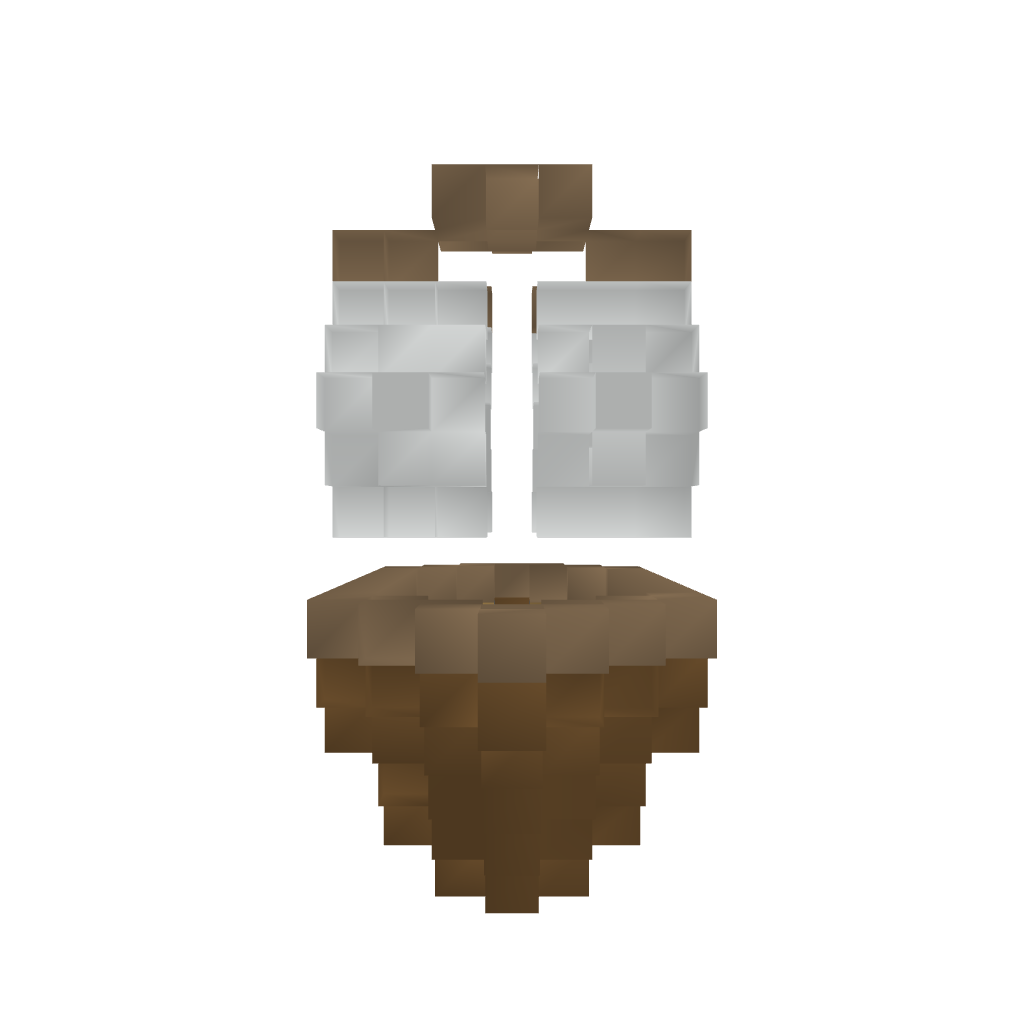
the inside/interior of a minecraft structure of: small boat